Interaction volume radius: 5 \u00c5
Interaction volume height: 10 \u00c5
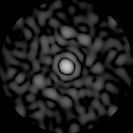
Disorder parameter: 0.8552